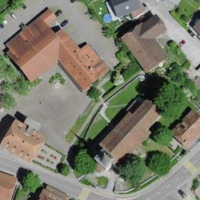
EUNIS habitat code: 54
Species observed at this site:
Convallaria majalis
Geranium sanguineum